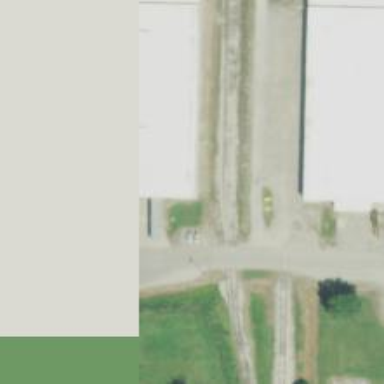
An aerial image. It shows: Abandoned railway.